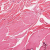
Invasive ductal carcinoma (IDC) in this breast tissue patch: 0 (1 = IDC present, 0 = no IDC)